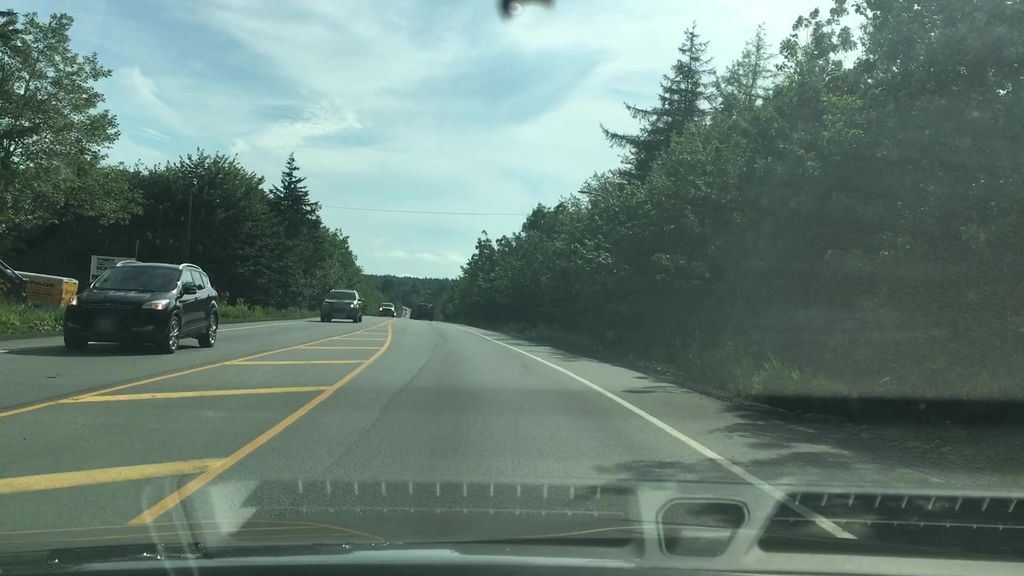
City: halifax